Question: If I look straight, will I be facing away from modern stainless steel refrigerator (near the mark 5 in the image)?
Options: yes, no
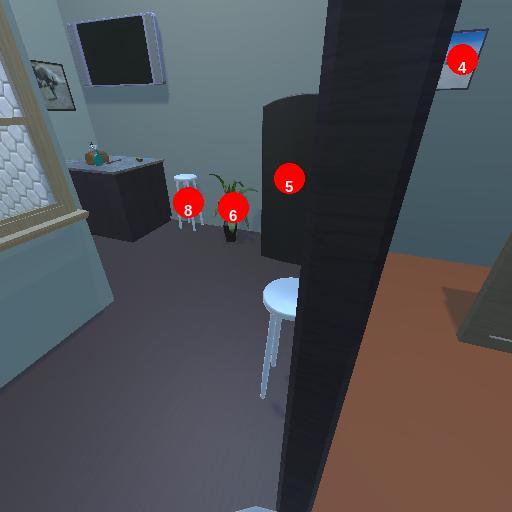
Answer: yes